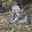
Label: 2